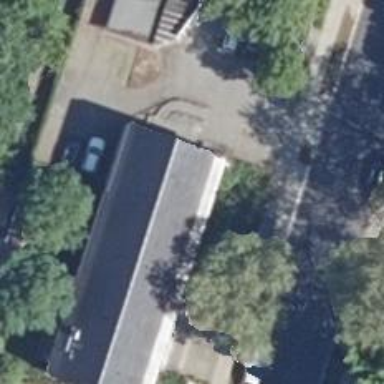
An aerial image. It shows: Pharmacy.